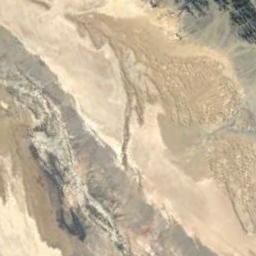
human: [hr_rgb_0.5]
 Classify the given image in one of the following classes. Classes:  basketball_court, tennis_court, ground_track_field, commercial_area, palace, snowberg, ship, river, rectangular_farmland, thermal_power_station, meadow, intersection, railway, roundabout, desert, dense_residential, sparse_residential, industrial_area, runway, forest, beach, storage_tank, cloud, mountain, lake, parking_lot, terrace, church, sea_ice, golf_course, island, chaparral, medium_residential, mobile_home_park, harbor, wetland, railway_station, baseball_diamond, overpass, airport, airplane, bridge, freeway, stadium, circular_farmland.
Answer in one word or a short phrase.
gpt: desert